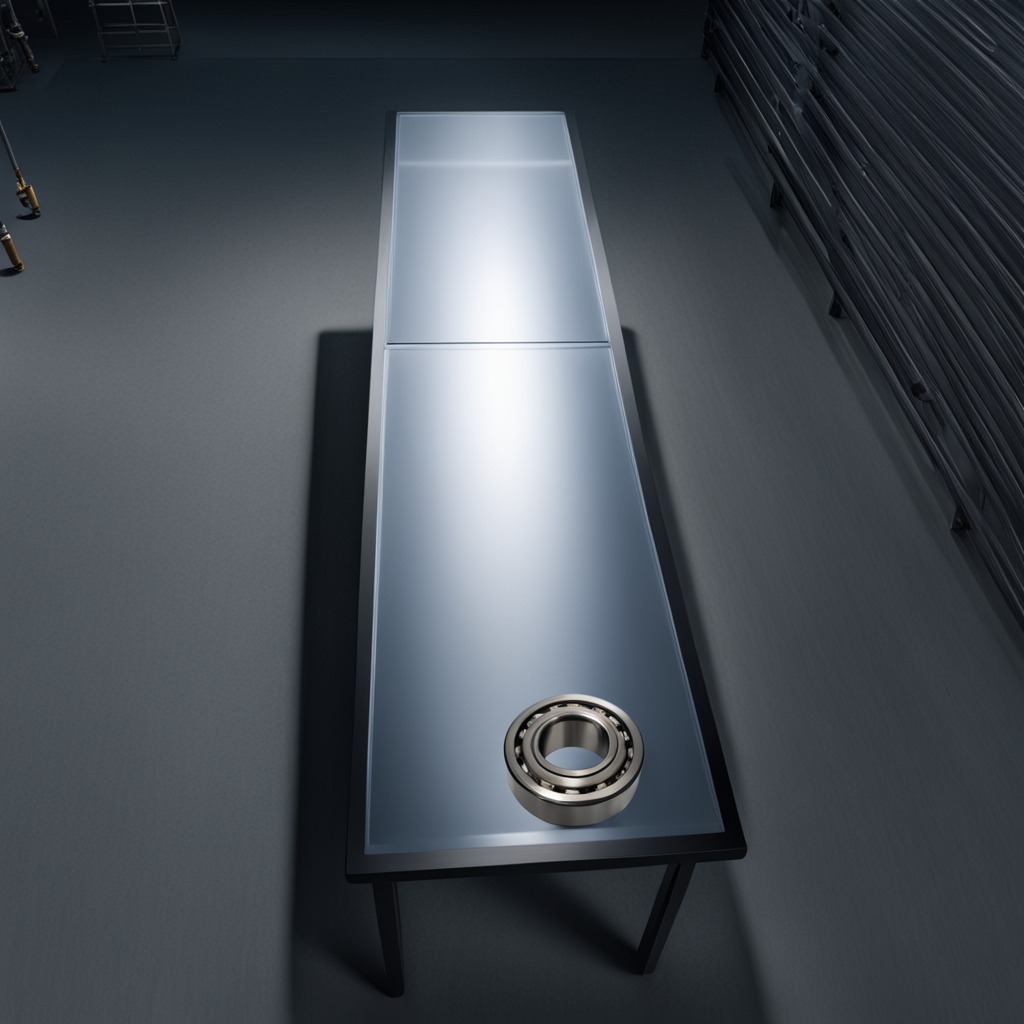
A metal ball bearing is lying on the tabletop.